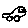
Label: car